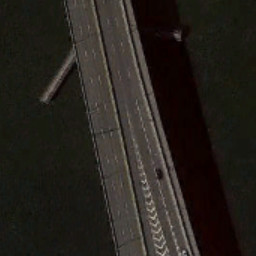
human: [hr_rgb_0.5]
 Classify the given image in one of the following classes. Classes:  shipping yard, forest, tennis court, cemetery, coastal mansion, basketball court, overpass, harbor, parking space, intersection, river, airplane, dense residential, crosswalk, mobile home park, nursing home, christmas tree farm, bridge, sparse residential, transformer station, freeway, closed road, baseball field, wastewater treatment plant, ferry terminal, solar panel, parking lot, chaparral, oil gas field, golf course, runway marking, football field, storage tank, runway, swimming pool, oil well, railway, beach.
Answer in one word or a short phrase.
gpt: bridge